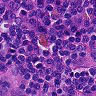
Metastatic tissue present: no